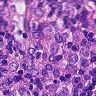
Metastatic tissue present: yes